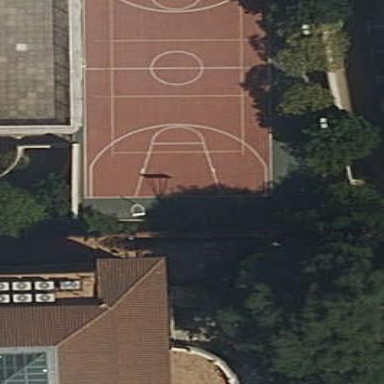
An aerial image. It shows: Basketball court on pitch.